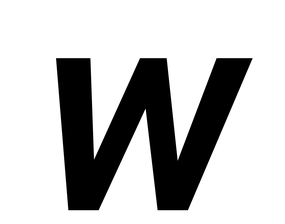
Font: Roboto-Italic_SemiBold_Italic